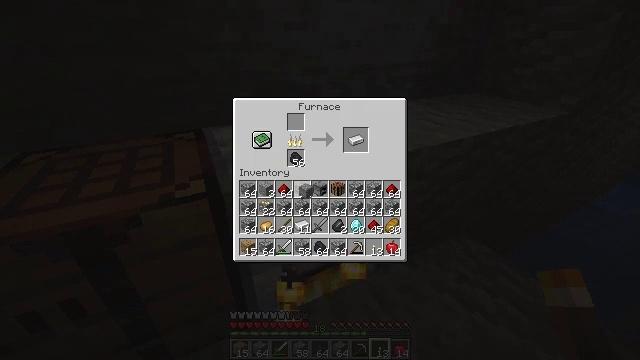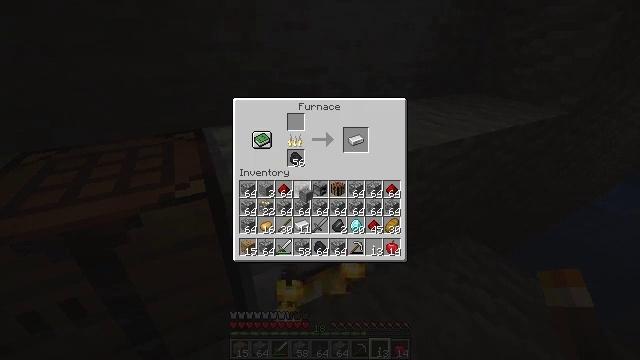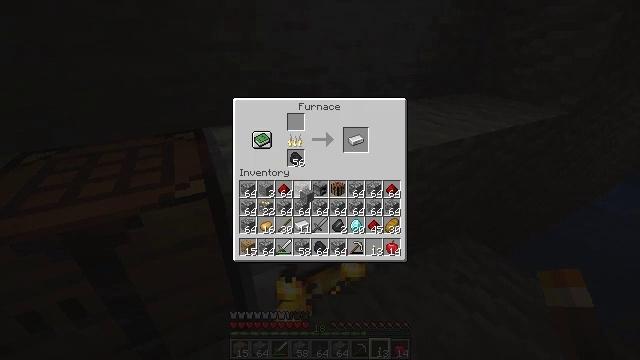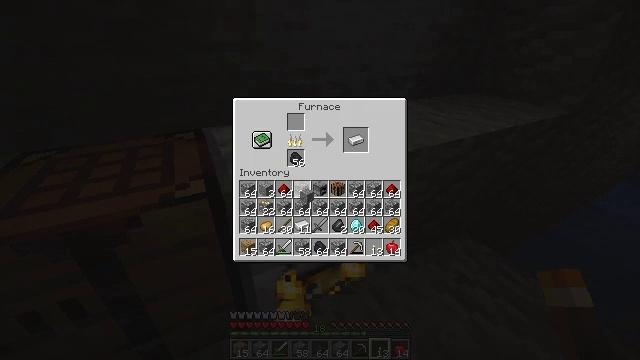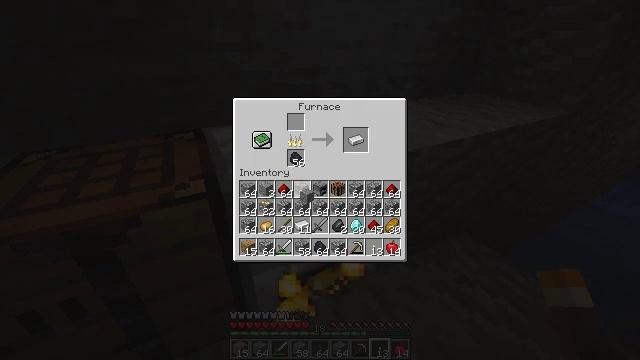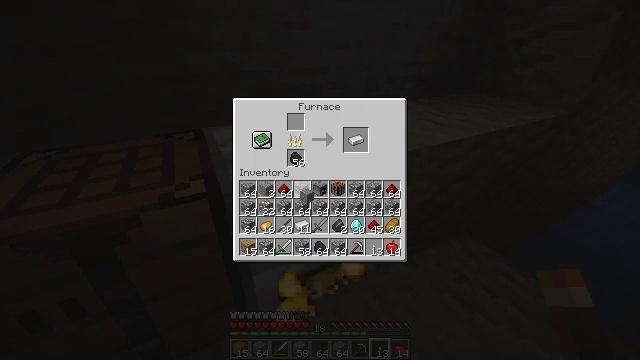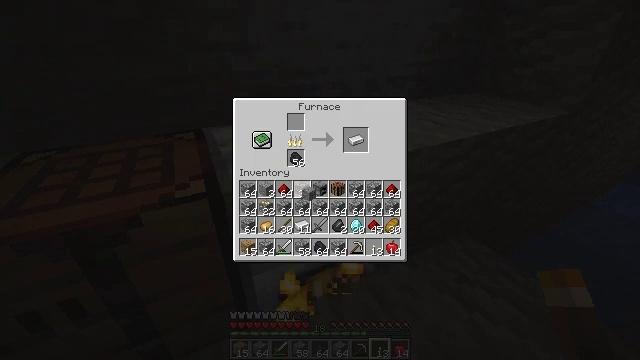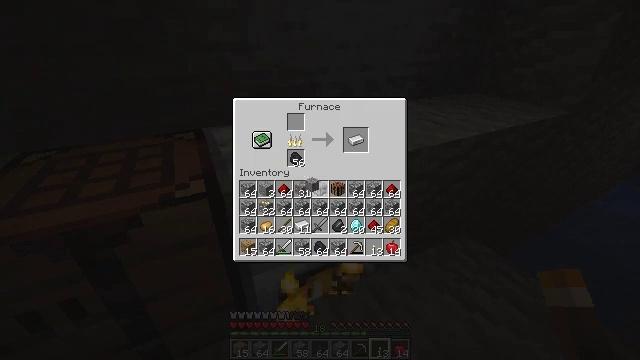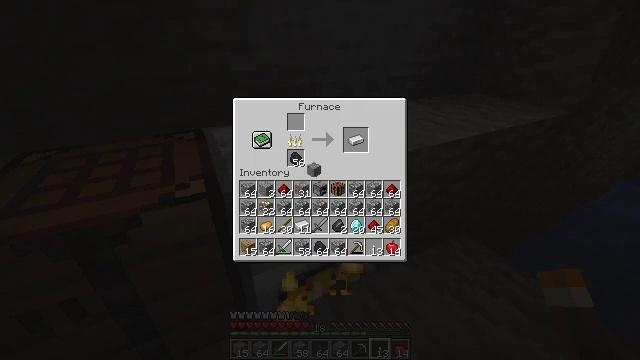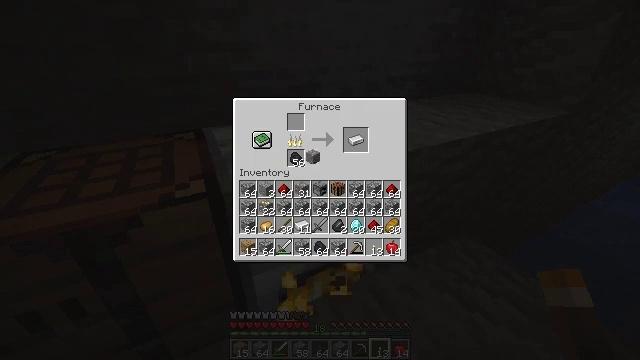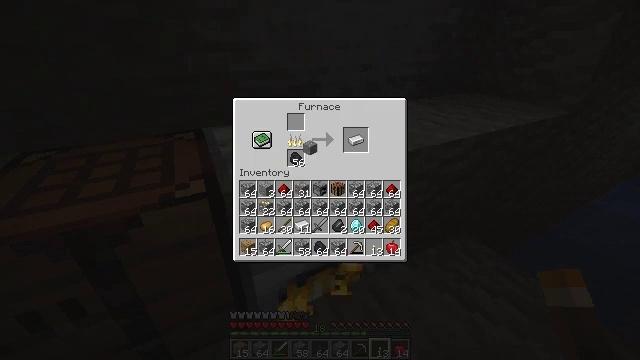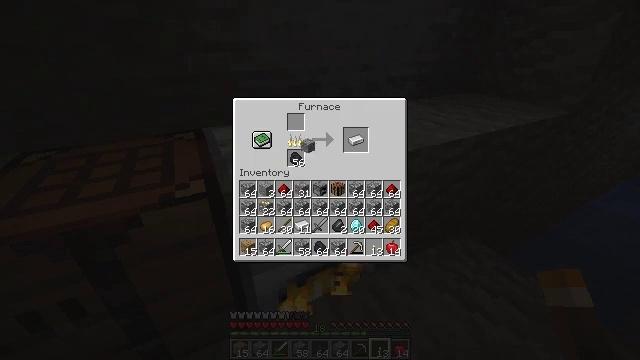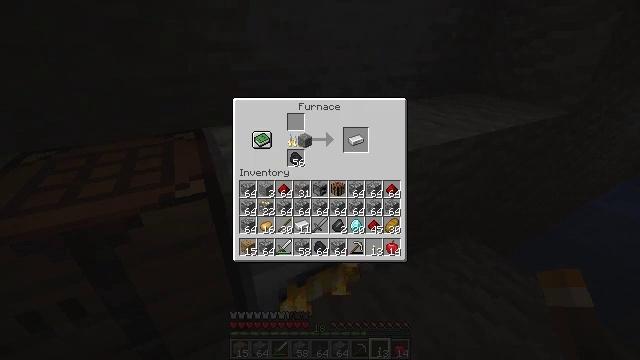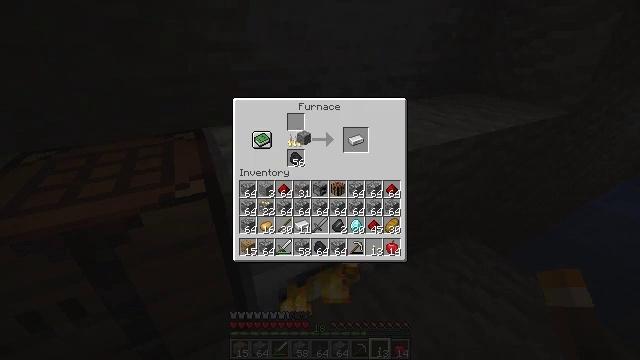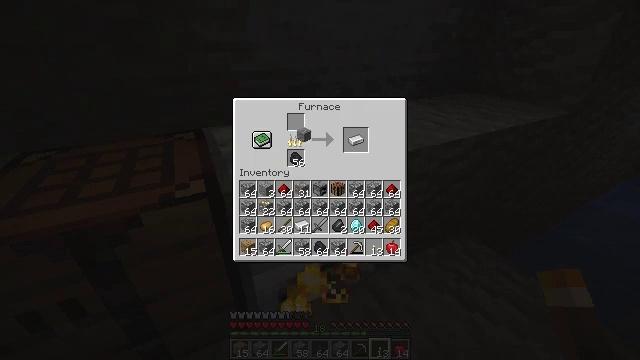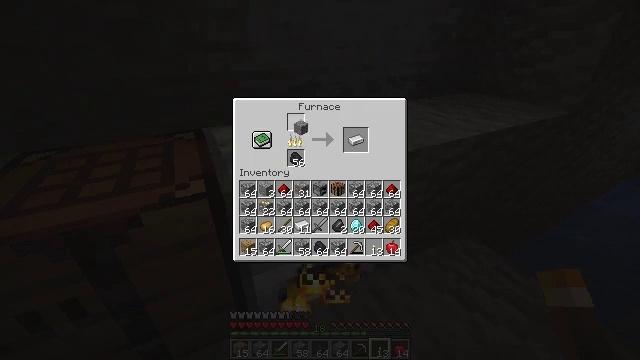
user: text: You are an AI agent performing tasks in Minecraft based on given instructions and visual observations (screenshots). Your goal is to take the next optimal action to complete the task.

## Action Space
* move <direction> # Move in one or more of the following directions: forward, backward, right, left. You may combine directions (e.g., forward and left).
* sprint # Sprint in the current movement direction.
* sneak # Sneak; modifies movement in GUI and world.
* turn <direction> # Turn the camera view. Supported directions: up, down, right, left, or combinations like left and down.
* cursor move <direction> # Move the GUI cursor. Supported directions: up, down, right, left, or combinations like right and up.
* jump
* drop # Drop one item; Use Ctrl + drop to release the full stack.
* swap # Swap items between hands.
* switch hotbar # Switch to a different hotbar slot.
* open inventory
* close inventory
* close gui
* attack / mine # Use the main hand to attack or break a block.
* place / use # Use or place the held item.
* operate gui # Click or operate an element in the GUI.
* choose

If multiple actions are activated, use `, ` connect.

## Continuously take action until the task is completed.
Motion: motion action
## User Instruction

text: Remove gravel from the inventory.
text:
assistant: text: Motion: sprint
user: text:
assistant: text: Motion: sprint
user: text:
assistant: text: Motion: sprint
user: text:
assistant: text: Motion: sprint
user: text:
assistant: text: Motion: sprint
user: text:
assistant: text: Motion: sprint
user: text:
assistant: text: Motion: sprint, cursor move up
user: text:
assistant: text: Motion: sprint, cursor move up
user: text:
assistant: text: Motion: sprint, cursor move up
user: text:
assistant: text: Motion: sprint, cursor move up
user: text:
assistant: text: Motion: sprint
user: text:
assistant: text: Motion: sprint
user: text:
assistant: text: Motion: sprint
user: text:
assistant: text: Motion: sprint
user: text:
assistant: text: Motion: sprint, cursor move up
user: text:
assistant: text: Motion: sprint
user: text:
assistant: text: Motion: sprint
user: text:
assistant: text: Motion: sprint, operate gui
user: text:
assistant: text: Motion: sprint, operate gui
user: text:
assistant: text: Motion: sprint
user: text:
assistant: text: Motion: sprint
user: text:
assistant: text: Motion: sprint
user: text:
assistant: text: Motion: sprint
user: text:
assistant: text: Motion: sprint
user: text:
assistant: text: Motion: sprint
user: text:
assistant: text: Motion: sprint
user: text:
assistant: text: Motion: sprint
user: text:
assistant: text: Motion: sprint
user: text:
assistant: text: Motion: sprint, cursor move down
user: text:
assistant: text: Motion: sprint, cursor move down